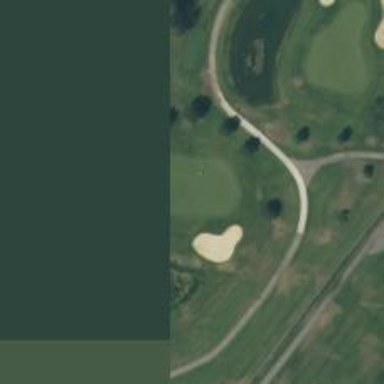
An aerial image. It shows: View of golf hole.